Question: A measurement shows a signal that is formed like a square root function with offset and a factor. How can I find the coefficients and plot the raw data and the fitted curve in one plot?
'''
require(ggplot2)
require(nlmrt) # may be this will help later..?
# generate simulated measurement data
time <- seq(-10,20,0.2)
signal <- sqrt(time + 2) # generate sqrt signal; includes some NA
signal[is.na(signal)] <- 0 # set all NA to zero
signal <- signal + rnorm(length(time)) * 0.1 # add noise
df <- data.frame(x=time, y=signal)
# find coefficiants for y ~ b * sqrt(x - a)
# no idea how...
# plot raw data and fitted curve in one ggplot diagram
ggplot()+
geom_point(data=df, aes(x=x, y=y))
'''

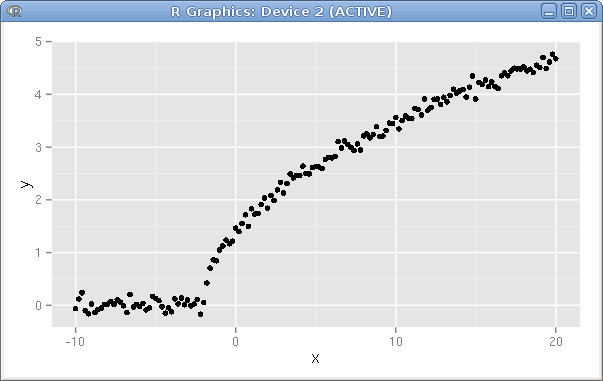
Answer: Provided you know where the cutpoint is and that the value before the cutpoint is zero:
'''
sfun <- function(x,brk,a=1) {
ifelse(x<brk,0,suppressWarnings(a*sqrt(x-brk)))
}
'''
('suppressWarnings()' is there because 'ifelse' evaluates both the and the cases for all values of 'x', and we don't want warnings about taking the square root of negative numbers)
Test (not shown):
'''
curve(sfun(x,1,1),from=0,to=10) ## test (not shown)
'''
Simulate some data:
'''
x <- seq(0,10,length=101)
set.seed(1)
y <- rnorm(length(x),sfun(x,1,1),sd=0.25)
DF <- data.frame(x,y)
'''
Since all we need to figure out is how the square root function is scaled, we can do this with a regression through the origin (take out the '-1' if you want to allow the value below the cutpoint to be non-zero):
'''
library("ggplot2")
theme_set(theme_bw())
ggplot(DF,aes(x,y))+geom_point()+
geom_smooth(method="lm",
formula=y~sfun(x,brk=1)-1)
ggsave("truncsqrt.png")
'''